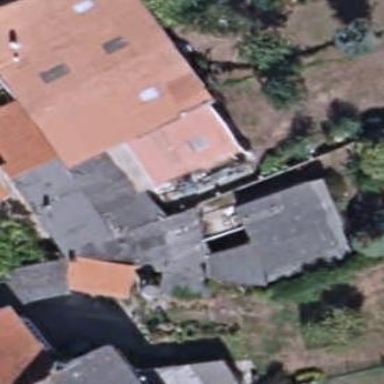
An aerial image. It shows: Shed.